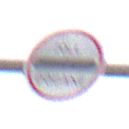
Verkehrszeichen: Zollstelle
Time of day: Midday
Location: Outdoor (Suburban)
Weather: Overcast
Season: NotSpecified
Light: Natural